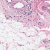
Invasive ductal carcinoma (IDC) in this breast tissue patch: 0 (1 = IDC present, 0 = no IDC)